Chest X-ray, PA view. Patient: 53 years old, sex F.
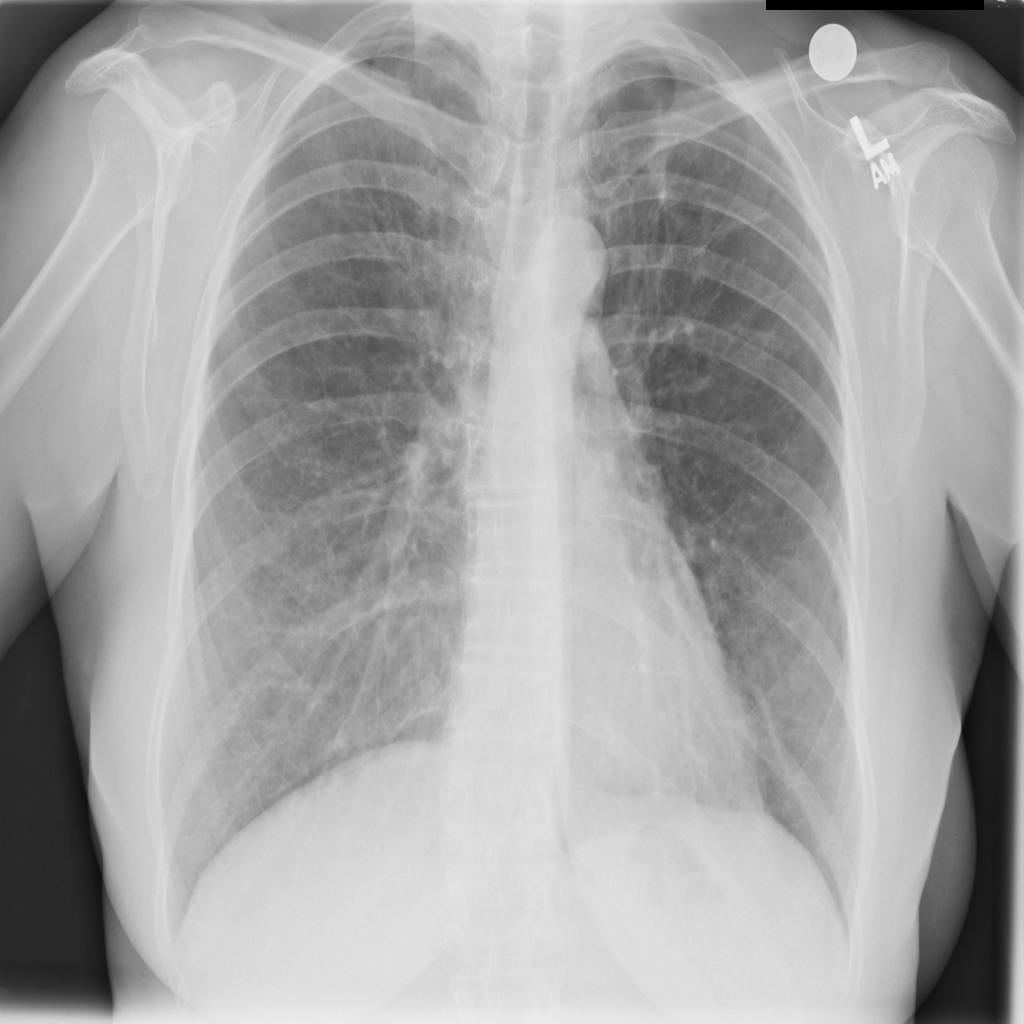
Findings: No Finding